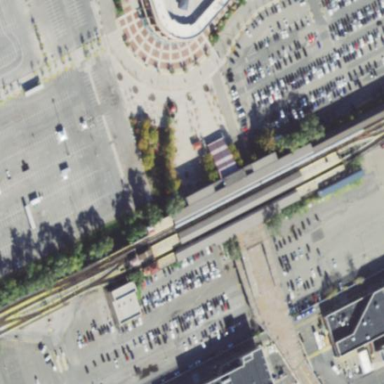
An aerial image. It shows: Bridge leading to railway platform for public transport.